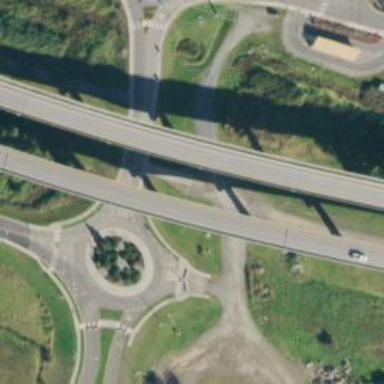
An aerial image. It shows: Unclassified road featuring roundabout.